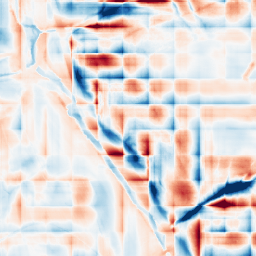
Category: wavelet
Decomposition family: wavelet_dwt
Decomposition parameters: wavelet: db2
level: 5
Upsampling method: sinc_hamming
Upsampling parameters: scale: 2
kernel_size: 16
Upsampling scale: 2